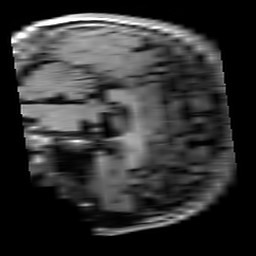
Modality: T1w
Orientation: sagittal
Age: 22
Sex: male
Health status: healthy
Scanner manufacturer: siemens
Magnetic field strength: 3 T
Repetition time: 4.1 s
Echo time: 0.0085 s